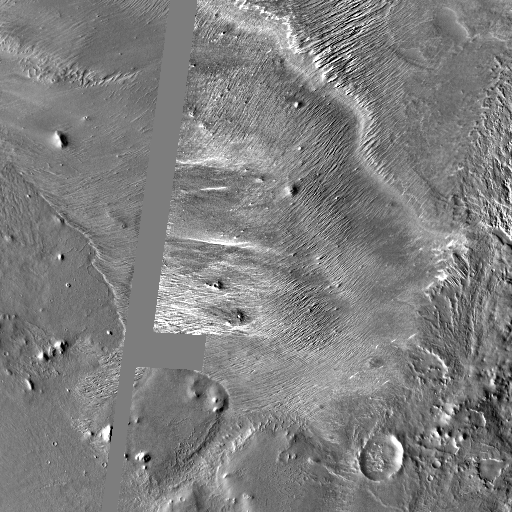
Crater classes present: Background, Other